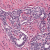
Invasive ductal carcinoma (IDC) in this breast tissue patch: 1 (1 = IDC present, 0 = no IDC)